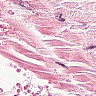
Metastatic tissue present: no